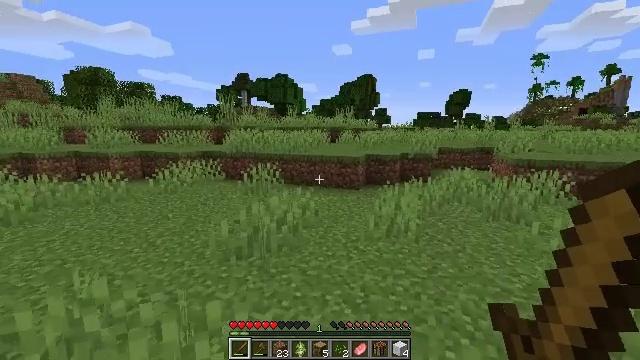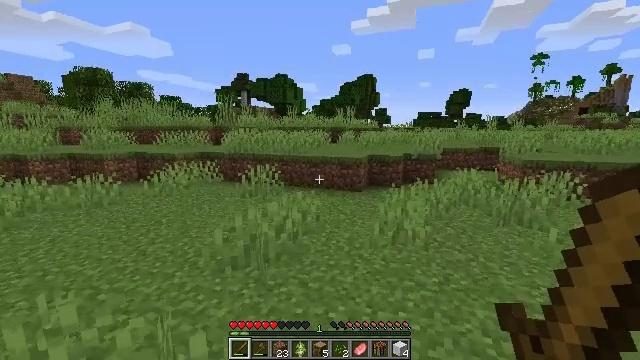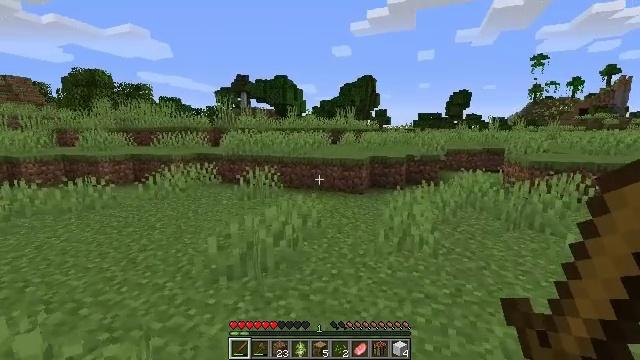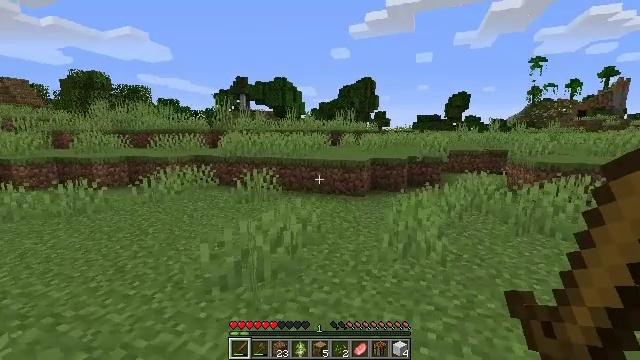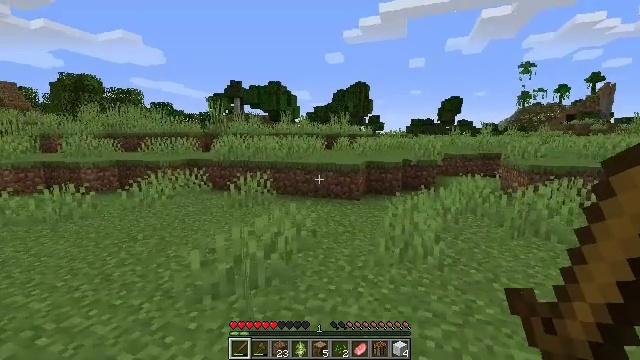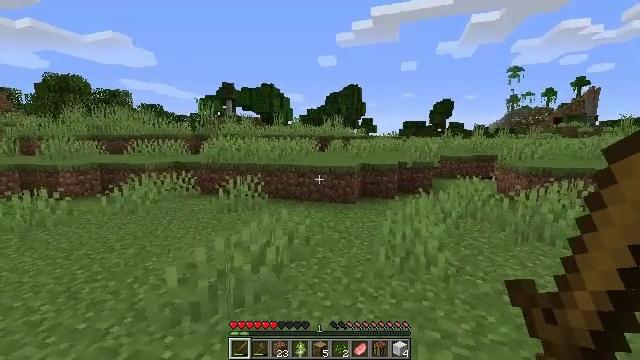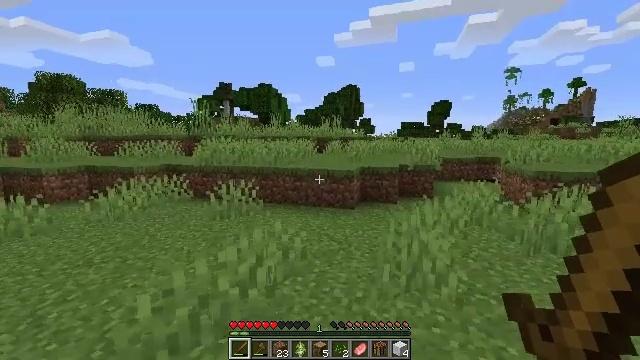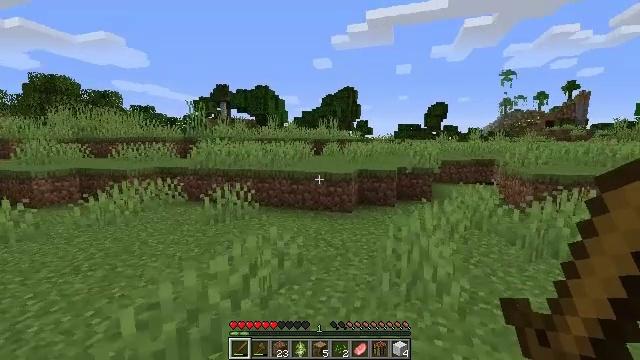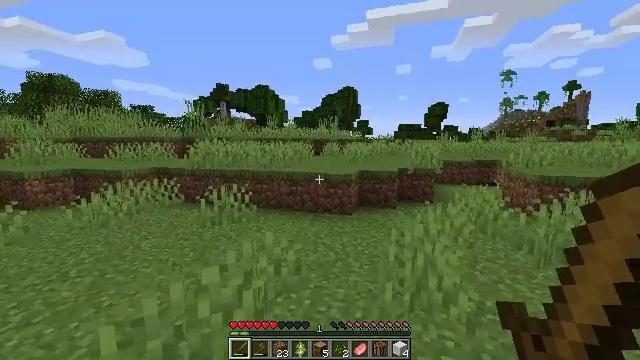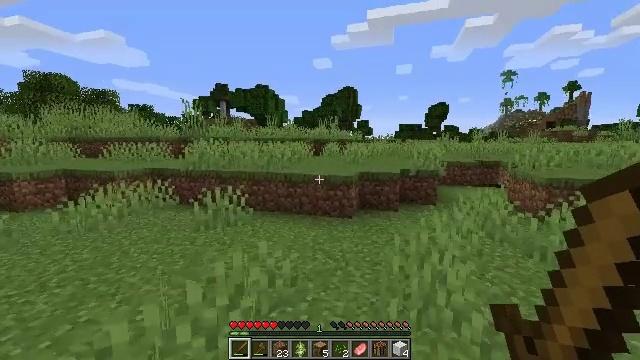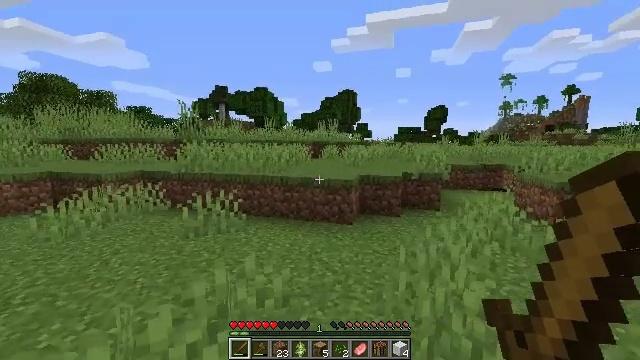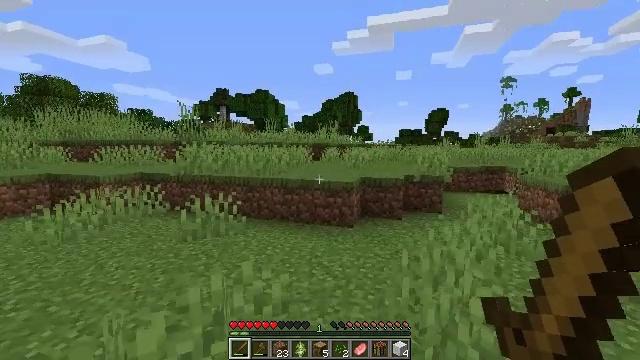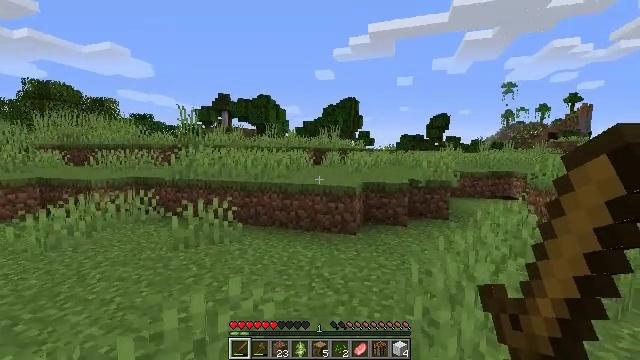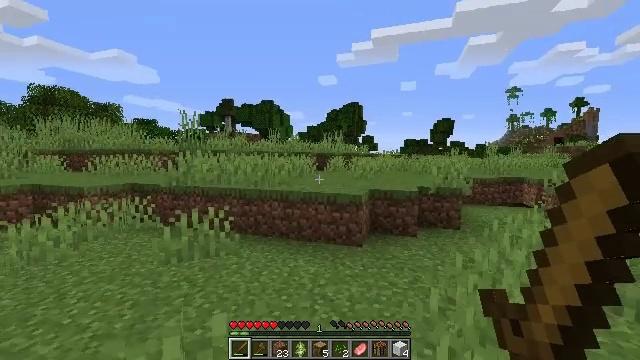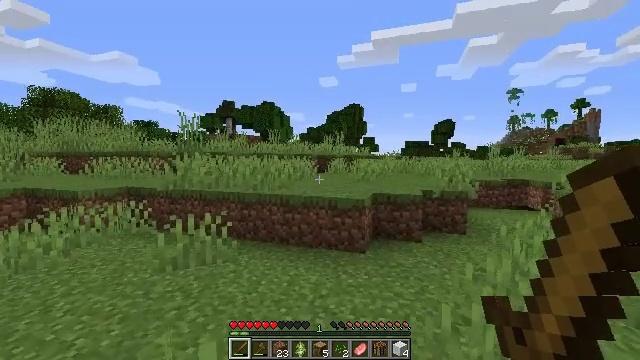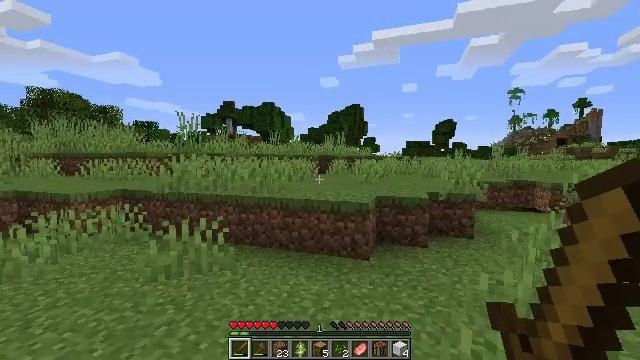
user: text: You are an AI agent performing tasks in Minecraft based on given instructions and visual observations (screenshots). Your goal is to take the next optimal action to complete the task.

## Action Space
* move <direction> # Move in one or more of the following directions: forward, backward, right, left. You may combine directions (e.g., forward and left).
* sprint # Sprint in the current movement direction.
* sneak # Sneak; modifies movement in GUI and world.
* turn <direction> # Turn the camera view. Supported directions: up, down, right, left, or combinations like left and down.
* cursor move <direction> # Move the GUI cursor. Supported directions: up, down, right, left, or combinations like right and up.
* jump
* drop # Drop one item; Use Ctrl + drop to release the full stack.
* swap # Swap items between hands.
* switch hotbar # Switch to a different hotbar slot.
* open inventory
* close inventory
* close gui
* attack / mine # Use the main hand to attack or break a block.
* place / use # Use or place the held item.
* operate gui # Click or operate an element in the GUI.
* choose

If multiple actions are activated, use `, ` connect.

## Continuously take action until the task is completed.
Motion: motion action
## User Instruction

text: Mine grass block from the ground.
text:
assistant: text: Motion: move forward
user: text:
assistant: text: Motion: move forward
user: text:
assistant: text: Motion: move forward
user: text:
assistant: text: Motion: move forward, turn right
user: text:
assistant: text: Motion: move forward, turn right
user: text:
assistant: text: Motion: move forward
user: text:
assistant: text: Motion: move forward
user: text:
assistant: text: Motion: move forward
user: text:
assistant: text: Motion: move forward
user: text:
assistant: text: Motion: move forward
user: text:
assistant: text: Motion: move forward
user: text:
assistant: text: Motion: move forward
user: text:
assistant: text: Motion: move forward, turn up
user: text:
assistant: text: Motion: move forward
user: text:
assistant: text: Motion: move forward
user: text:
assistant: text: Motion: move forward
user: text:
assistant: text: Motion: move forward
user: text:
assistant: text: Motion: move forward
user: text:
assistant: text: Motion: move forward, turn up
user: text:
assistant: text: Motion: move forward, turn left and up
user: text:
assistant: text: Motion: move forward, turn left and up
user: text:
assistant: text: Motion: move forward, turn left and up
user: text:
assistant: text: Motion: move forward
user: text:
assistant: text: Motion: move forward
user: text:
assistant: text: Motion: move forward
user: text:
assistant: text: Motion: move forward, jump
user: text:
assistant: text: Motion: move forward, jump
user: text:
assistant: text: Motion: move forward, jump
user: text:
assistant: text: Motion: move forward, jump
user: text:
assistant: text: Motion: move forward, jump